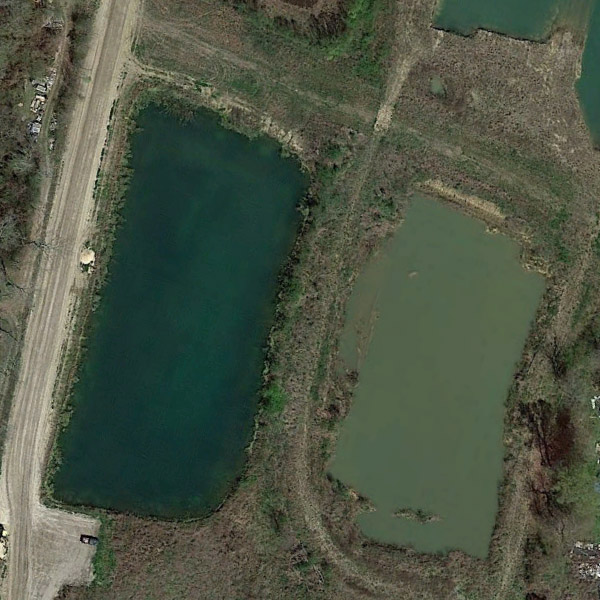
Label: Pond